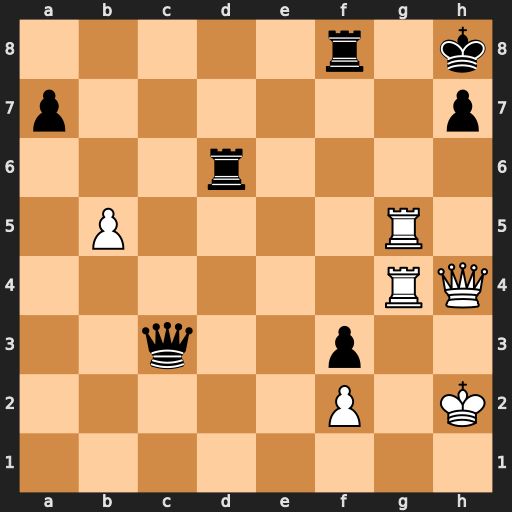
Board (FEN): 5r1k/p6p/3r4/1P4R1/6RQ/2q2p2/5P1K/8
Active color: w
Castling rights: -
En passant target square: -
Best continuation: Rg7 Qe5+ Rg3 Qf5 R3g5